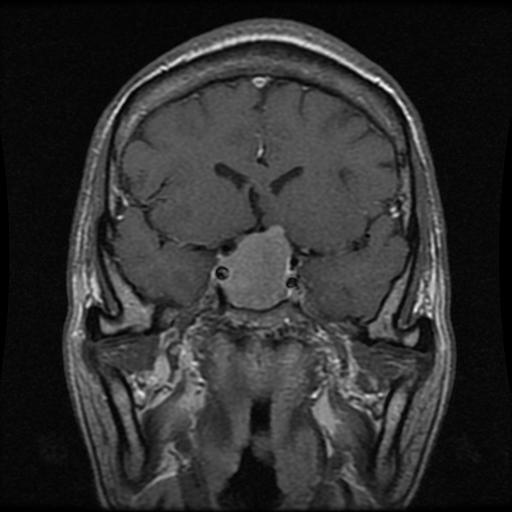
Label: pituitary